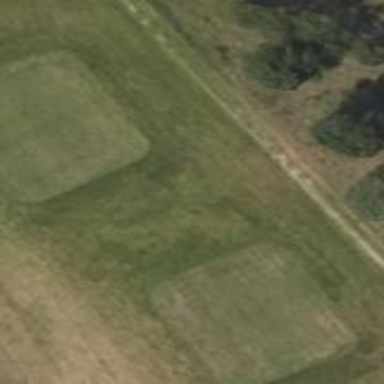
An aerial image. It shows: Golf tee.